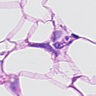
Metastatic tissue present: yes